Interaction volume radius: 5 \u00c5
Interaction volume height: 10 \u00c5
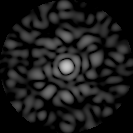
Disorder parameter: 0.8602